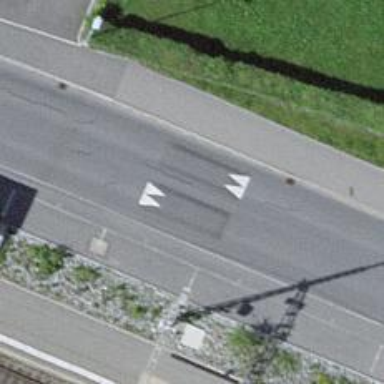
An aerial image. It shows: Traffic cushion.